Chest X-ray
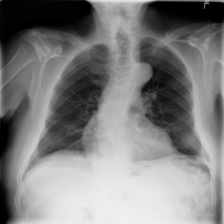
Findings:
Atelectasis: negative
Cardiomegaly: negative
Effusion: negative
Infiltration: negative
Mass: negative
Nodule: negative
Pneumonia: negative
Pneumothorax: negative
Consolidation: negative
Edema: negative
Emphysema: negative
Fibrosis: negative
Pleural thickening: negative
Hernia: negative